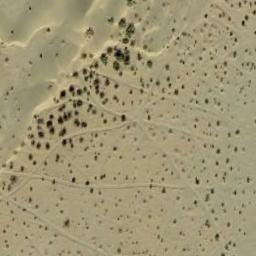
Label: chaparral